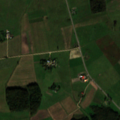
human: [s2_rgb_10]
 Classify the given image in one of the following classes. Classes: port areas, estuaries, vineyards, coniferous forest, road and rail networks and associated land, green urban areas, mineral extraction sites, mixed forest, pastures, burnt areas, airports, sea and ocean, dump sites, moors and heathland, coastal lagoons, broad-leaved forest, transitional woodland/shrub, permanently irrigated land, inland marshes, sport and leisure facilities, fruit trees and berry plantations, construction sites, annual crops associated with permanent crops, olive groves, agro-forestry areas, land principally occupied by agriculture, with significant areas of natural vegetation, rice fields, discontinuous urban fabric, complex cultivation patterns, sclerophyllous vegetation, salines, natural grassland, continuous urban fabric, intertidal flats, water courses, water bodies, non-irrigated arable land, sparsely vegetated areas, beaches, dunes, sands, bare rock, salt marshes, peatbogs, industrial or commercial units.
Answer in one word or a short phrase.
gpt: non-irrigated arable land, pastures, complex cultivation patterns, broad-leaved forest